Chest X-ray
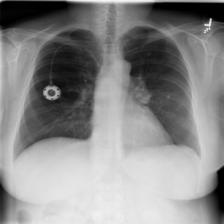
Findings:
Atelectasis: negative
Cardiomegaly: negative
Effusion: negative
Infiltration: negative
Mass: positive
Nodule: negative
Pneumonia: negative
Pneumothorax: negative
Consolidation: negative
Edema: negative
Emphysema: negative
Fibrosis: negative
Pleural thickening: negative
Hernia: negative